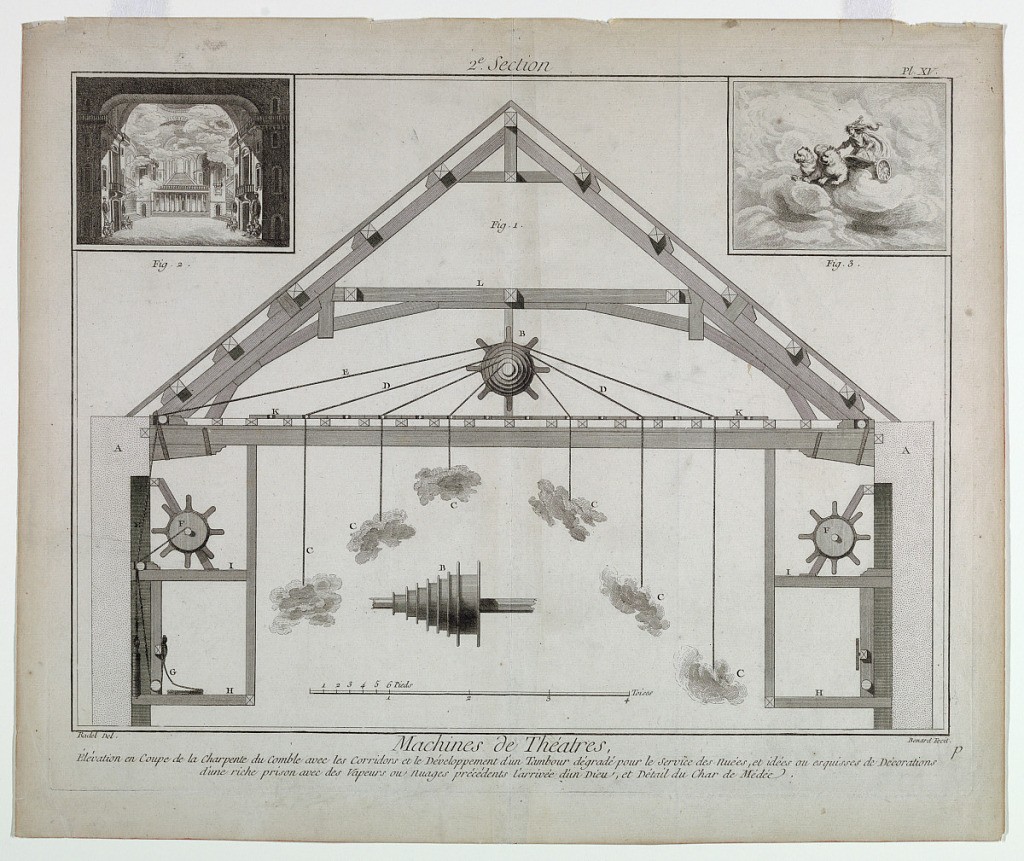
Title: Machines de Théatres (Theatrical Machinery), pl. XV, vol. 10 from Encyclopédie, ou, arts et des métiers (Encyclopedia, or a Systematic Dictionary of the Sciences, Arts, and Crafts)
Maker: Denis Diderot, French, 1713–1784
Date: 1772
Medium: Engraving on paper
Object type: Print
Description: Design for theatrical machinery to create moving clouds as part of a theatrical stage design. At upper left, a set design detail featuring an architectural square with clouded sky. At upper right, another stage detail showing the figure of Medea advancing her chariot through the sky. Primary apparatus has a rectangular base with a triangular top, similar in shape to a basic house. Six clouds hanging across the width of the space at different heights are attached by wires to a large cog wheel at upper center whose movements control the heights of the clouds. A conical shaped device at lower center made up of multiple cylinders points toward the leftmost cloud, possibly suggesting controlled air that could make the clouds sway from left to right. Figure numbers and letters noted throughout, a scale and inscriptions below.